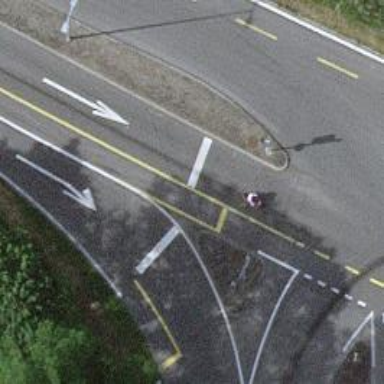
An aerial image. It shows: Road with traffic signals.